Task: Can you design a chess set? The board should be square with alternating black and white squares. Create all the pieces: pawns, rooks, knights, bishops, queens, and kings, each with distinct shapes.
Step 3402:
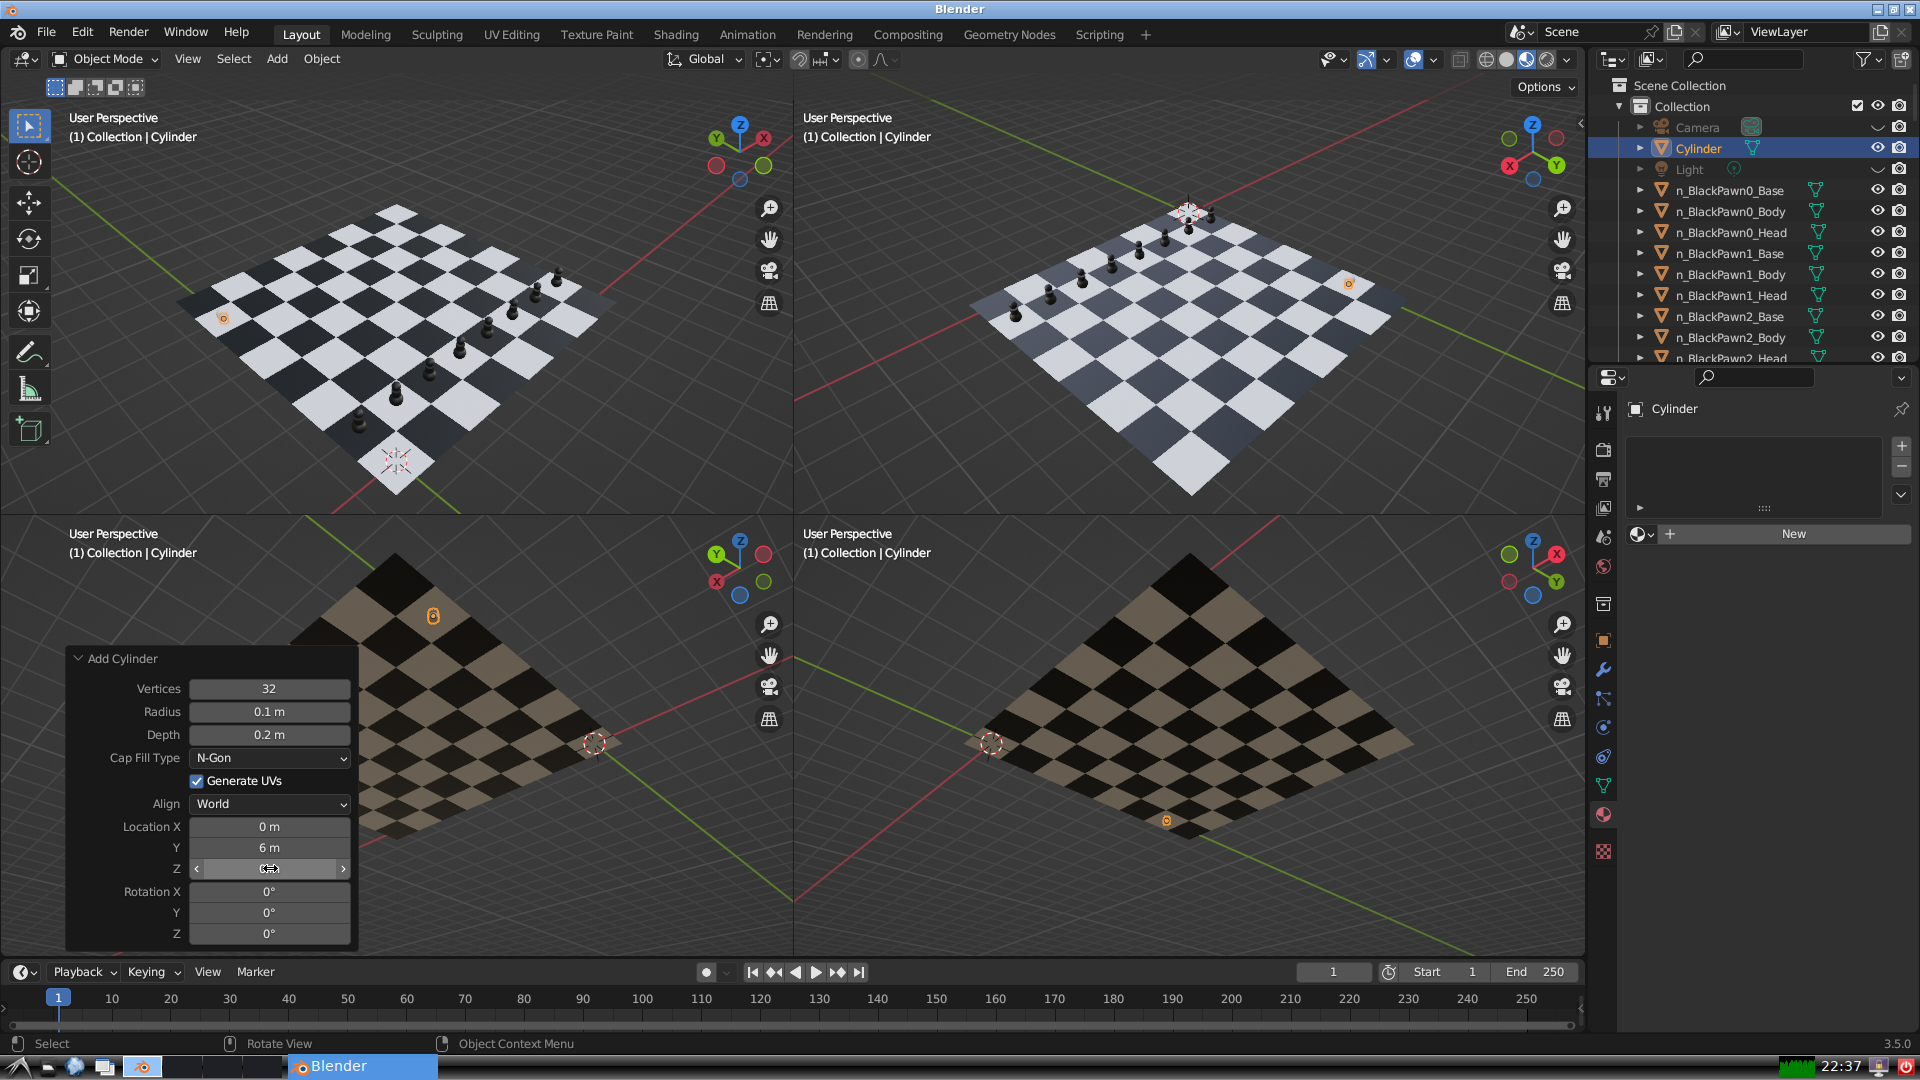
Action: click: no